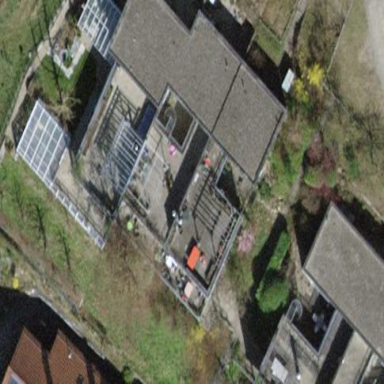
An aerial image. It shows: Building with flat roof.